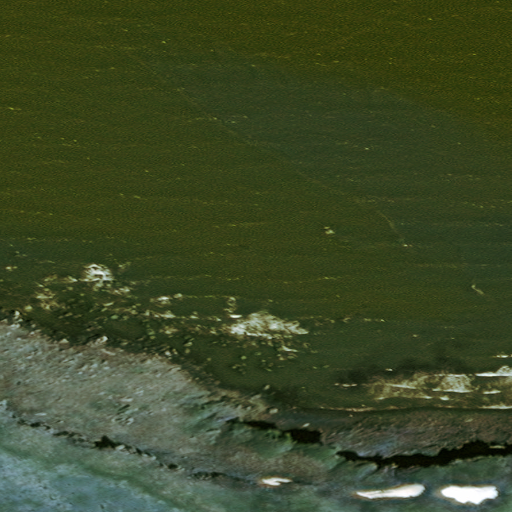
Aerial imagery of cliff(s) in Alaska named Ahzwiryuk Bluff containing only unknown